Field crop: maize
Growth stage: 2
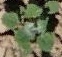
Species: chenopodium